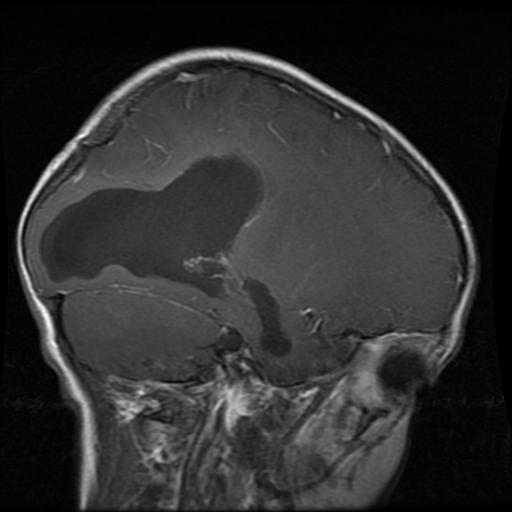
Label: glioma